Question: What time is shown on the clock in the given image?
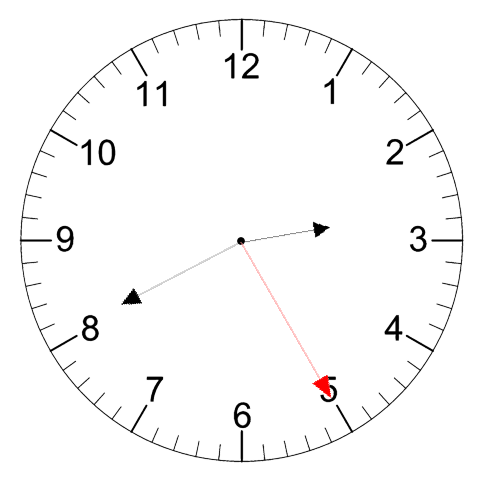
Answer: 02:40:25